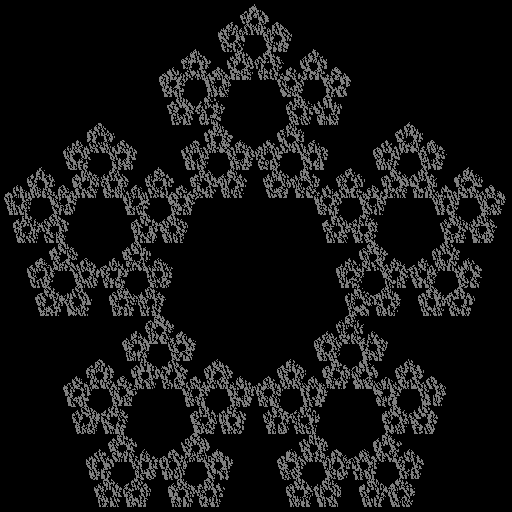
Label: sierpinski_pentagon